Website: slack
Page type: payment
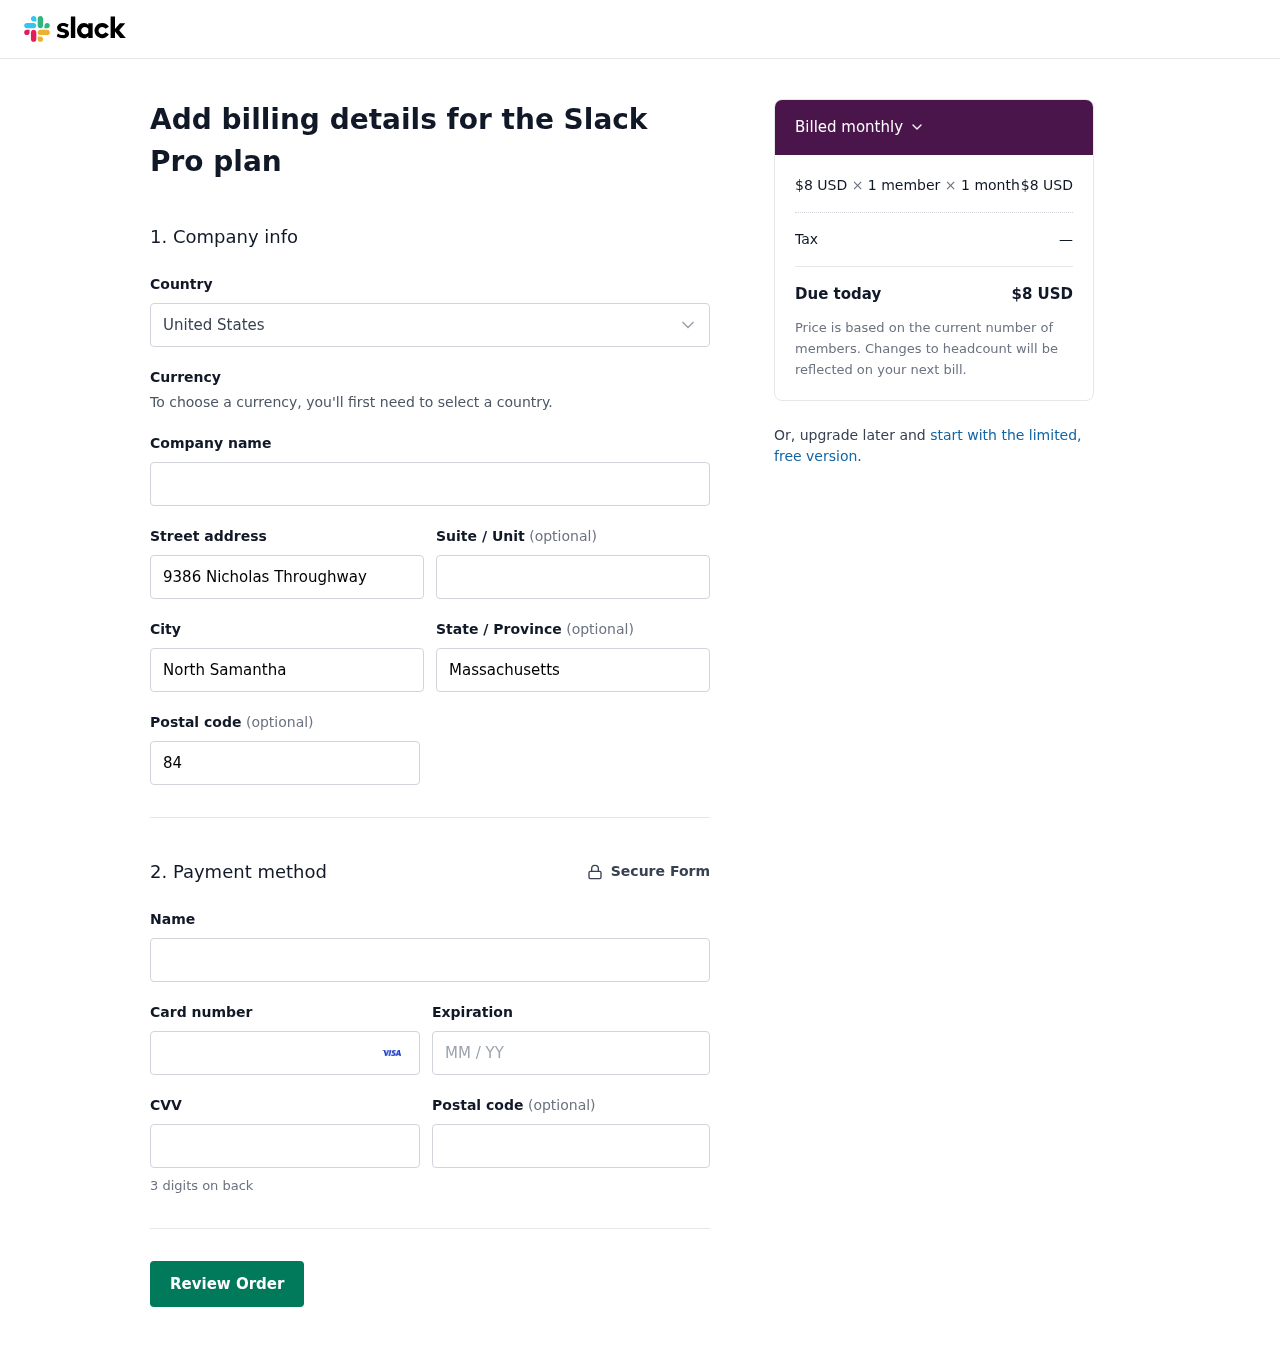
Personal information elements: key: PII_COUNTRY
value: United States
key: PII_STREET
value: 9386 Nicholas Throughway
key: PII_CITY
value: North Samantha
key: PII_STATE
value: Massachusetts
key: PII_POSTCODE
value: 84296
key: PII_FULLNAME
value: Connie Thompson
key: PII_CARD_NUMBER
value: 4405 4191 9994 9855
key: PII_CARD_EXPIRY
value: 03/27
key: PII_CARD_CVV
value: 117
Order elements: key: ORDER_PRICE_PER_MEMBER
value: $8 USD
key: ORDER_NUM_MEMBERS
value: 1 member
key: ORDER_NUM_MONTHS
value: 1 month
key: ORDER_SUBTOTAL
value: $8 USD
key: ORDER_TAX
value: —
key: ORDER_TOTAL
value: $8 USD